Question: I am having trouble with geom_errorbars particularly in utilizing position_dodge() effectively in this script.
'''
library(ggplot2)
library(plyr)
Dose <- rep(c(3,10,30,100), each = 6)
Visit <- rep(c(1,28), each = 3, times = 4)
Animal <- rep(1:3, times = 8)
Estimate <- runif(24)
Dose <- factor(Dose)
Visit <- factor(Visit)
df <- data.frame(Animal, Dose, Visit, Estimate)
e <- ddply(df, .(Dose, Visit), summarise, mean = mean(Estimate), sd = sd(Estimate), n = length(Estimate))
e$se = e$sd/sqrt(e$n)
trace.out <- ggplot(data = e, aes(x = Visit, y = mean, colour = Dose))
trace.out <- trace.out +
geom_point(data = e, aes(y = mean), size = 3, postion = position_dodge(width = 0.2)) +
geom_line(data = e, aes(y = mean, group = Dose), position = position_dodge(width = 0.2)) +
geom_errorbar(aes(ymin= mean - se, ymax = mean + se), postion = position_dodge(0.2), colour='black', width= 0.3) +
labs(y = 'Estimate') +
theme_bw()
print(trace.out)
'''
The output for me looks like:

I would like for the points, lines and error bars to line up and to have the errorbars not overlap. Is there some way to do that? Additionally I get an error of:
'''
ymax not defined: adjusting position using y instead
'''
Would this have anything to do with it? Thanks in Advance!
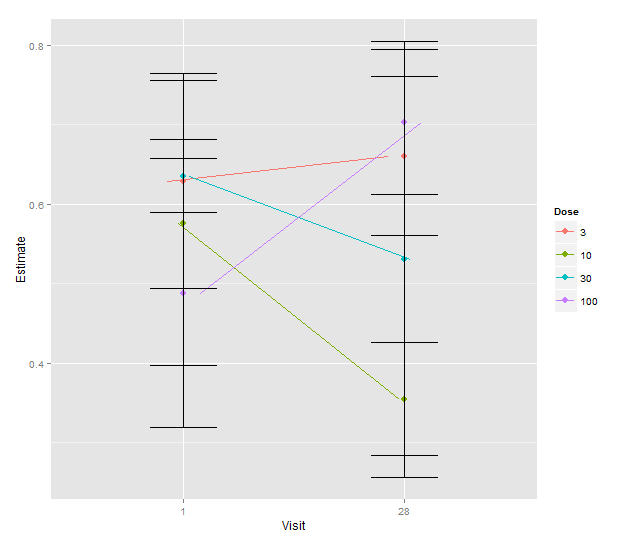
Answer: Maybe facets are an option:
'''
trace.out <- ggplot(data = e, aes(x = Visit, y = mean, colour = Dose, ymin= mean - se, ymax = mean + se, group = Dose))
trace.out <- trace.out +
geom_point(size = 3, postion = position_dodge(width = 0.2)) +
geom_line(position = position_dodge(width = 0.2), ) +
geom_errorbar(postion = position_dodge(0.2), colour='black', width= 0.3) +
labs(y = 'Estimate') +
theme_bw()
print(trace.out + facet_grid(~Dose) )
'''